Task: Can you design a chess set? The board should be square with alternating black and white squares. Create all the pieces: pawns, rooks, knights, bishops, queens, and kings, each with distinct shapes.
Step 987:
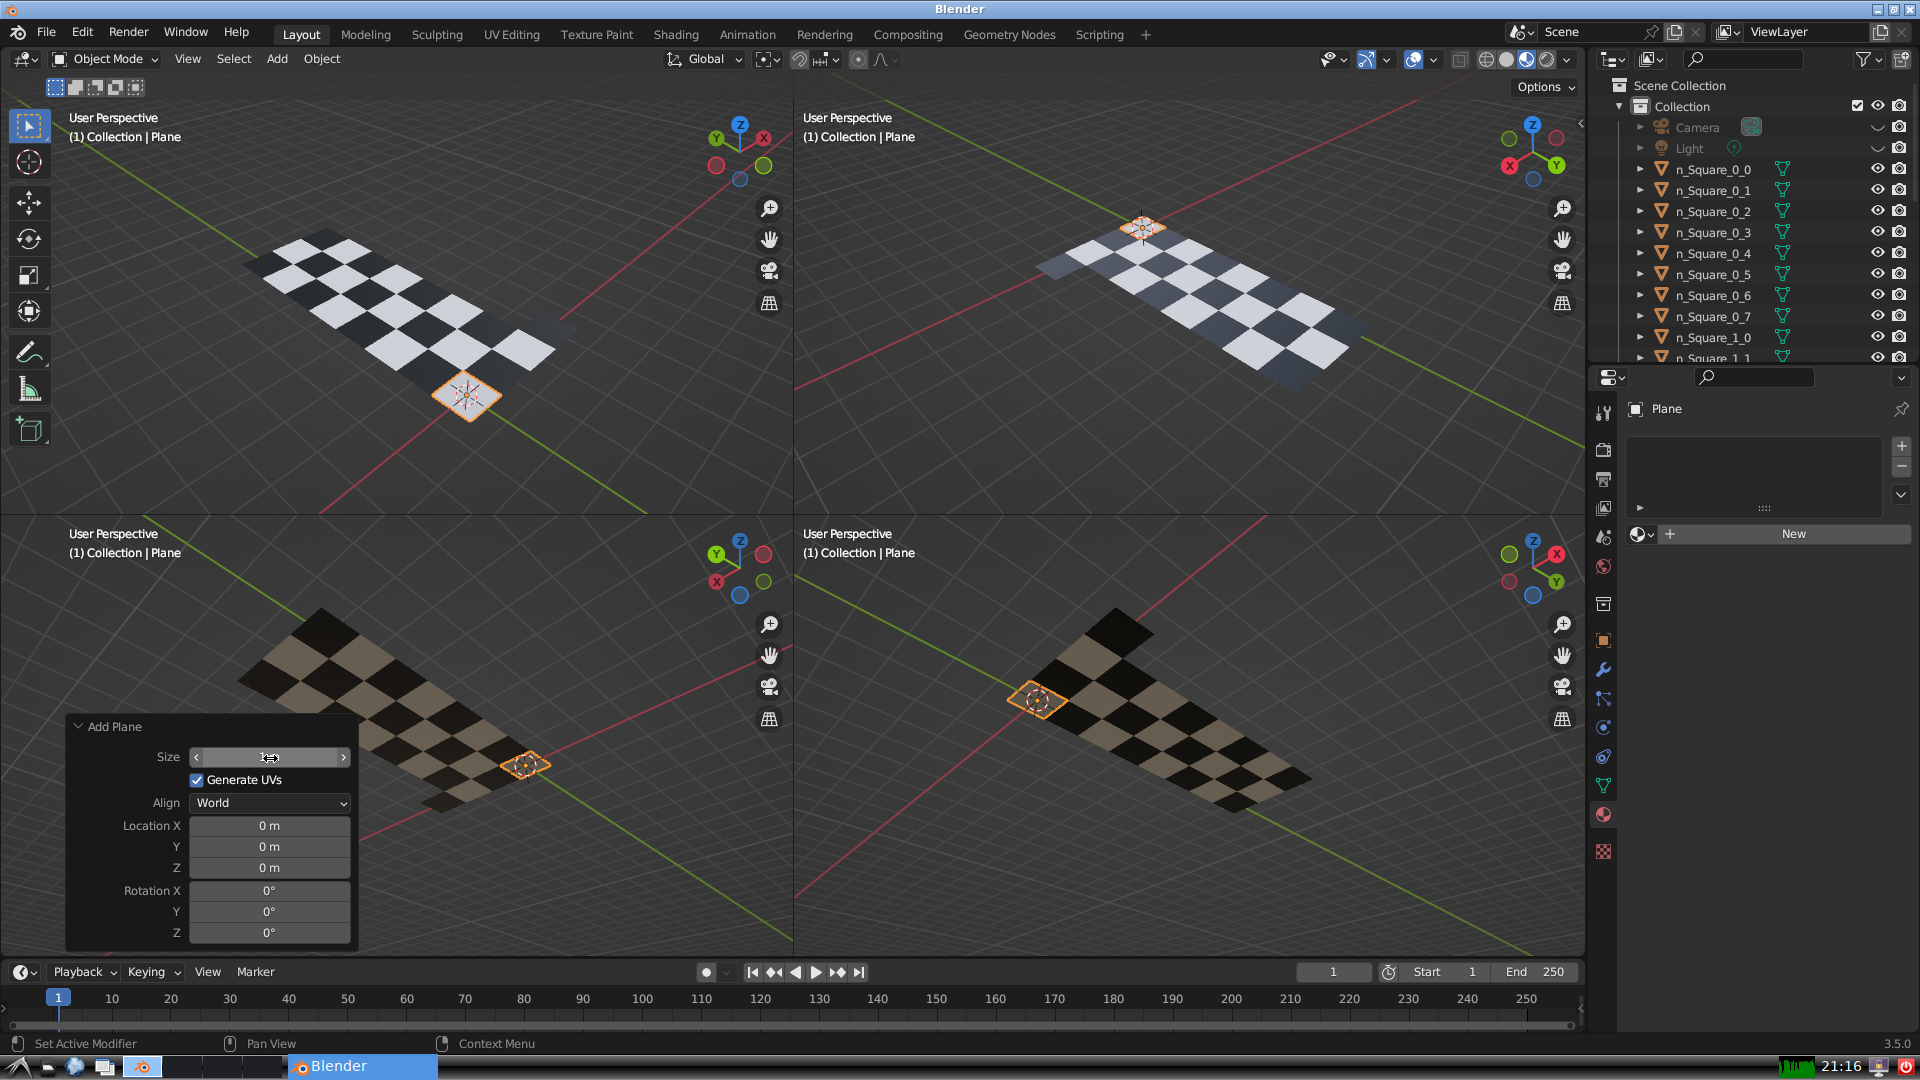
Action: {"mouse_move": [960, 540]}